Question: Layers are being rendered in 3d, making them difficult to click, and look bad in general.

As you can see in the image, the dots are rendered about 500 ft off the ground. I'm not aware of any configuration changes I made to enable this, and I can't figure out how to prevent it from happening, although it only seems to happen to some layers (as you can see in the screenshot)
I've tried reordering the layers in Mapbox Studio, but I don't know what else I would change, as this seems to happen regardless of any js changes.
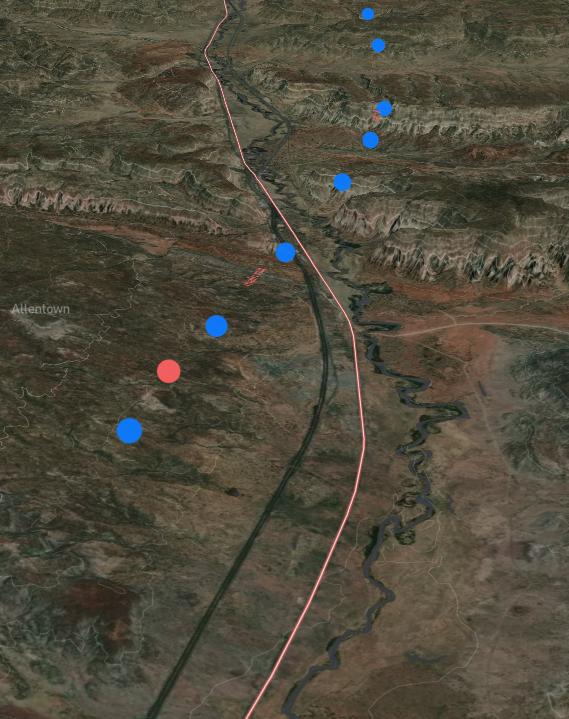
Answer: It seems like this was an issue with react-map-gl not being able to render 3d styles correctly. Setting the map to "2d" in Mapbox Studio and using a raster source to generate the 3d terrain seems to have fixed the issue.
<URL>